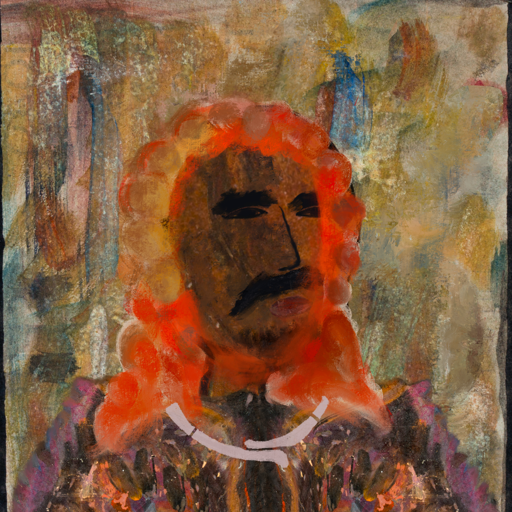
Background: Pipe, Head And Neck Side: Mosgoul, Face Side: Mosgoul, Bust: Gypsy_Queen, Hair Side: Rupkatha, Head Accessory: Blank, Second Necklace: Blank, Necklace: Hypocrite_2, Baby: Blank